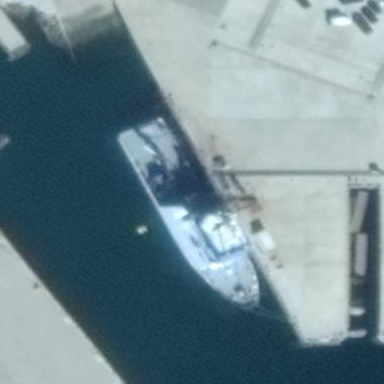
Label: civil